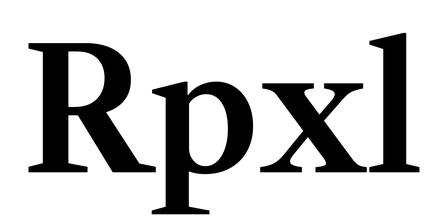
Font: LibreCaslonText_SemiBold